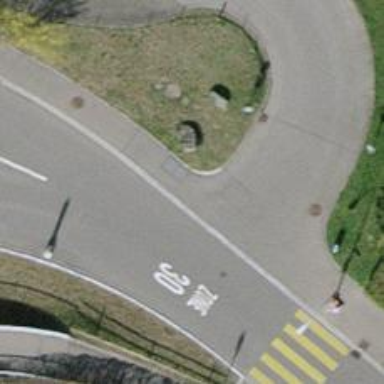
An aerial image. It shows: Asphalt sidewalk.